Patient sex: M
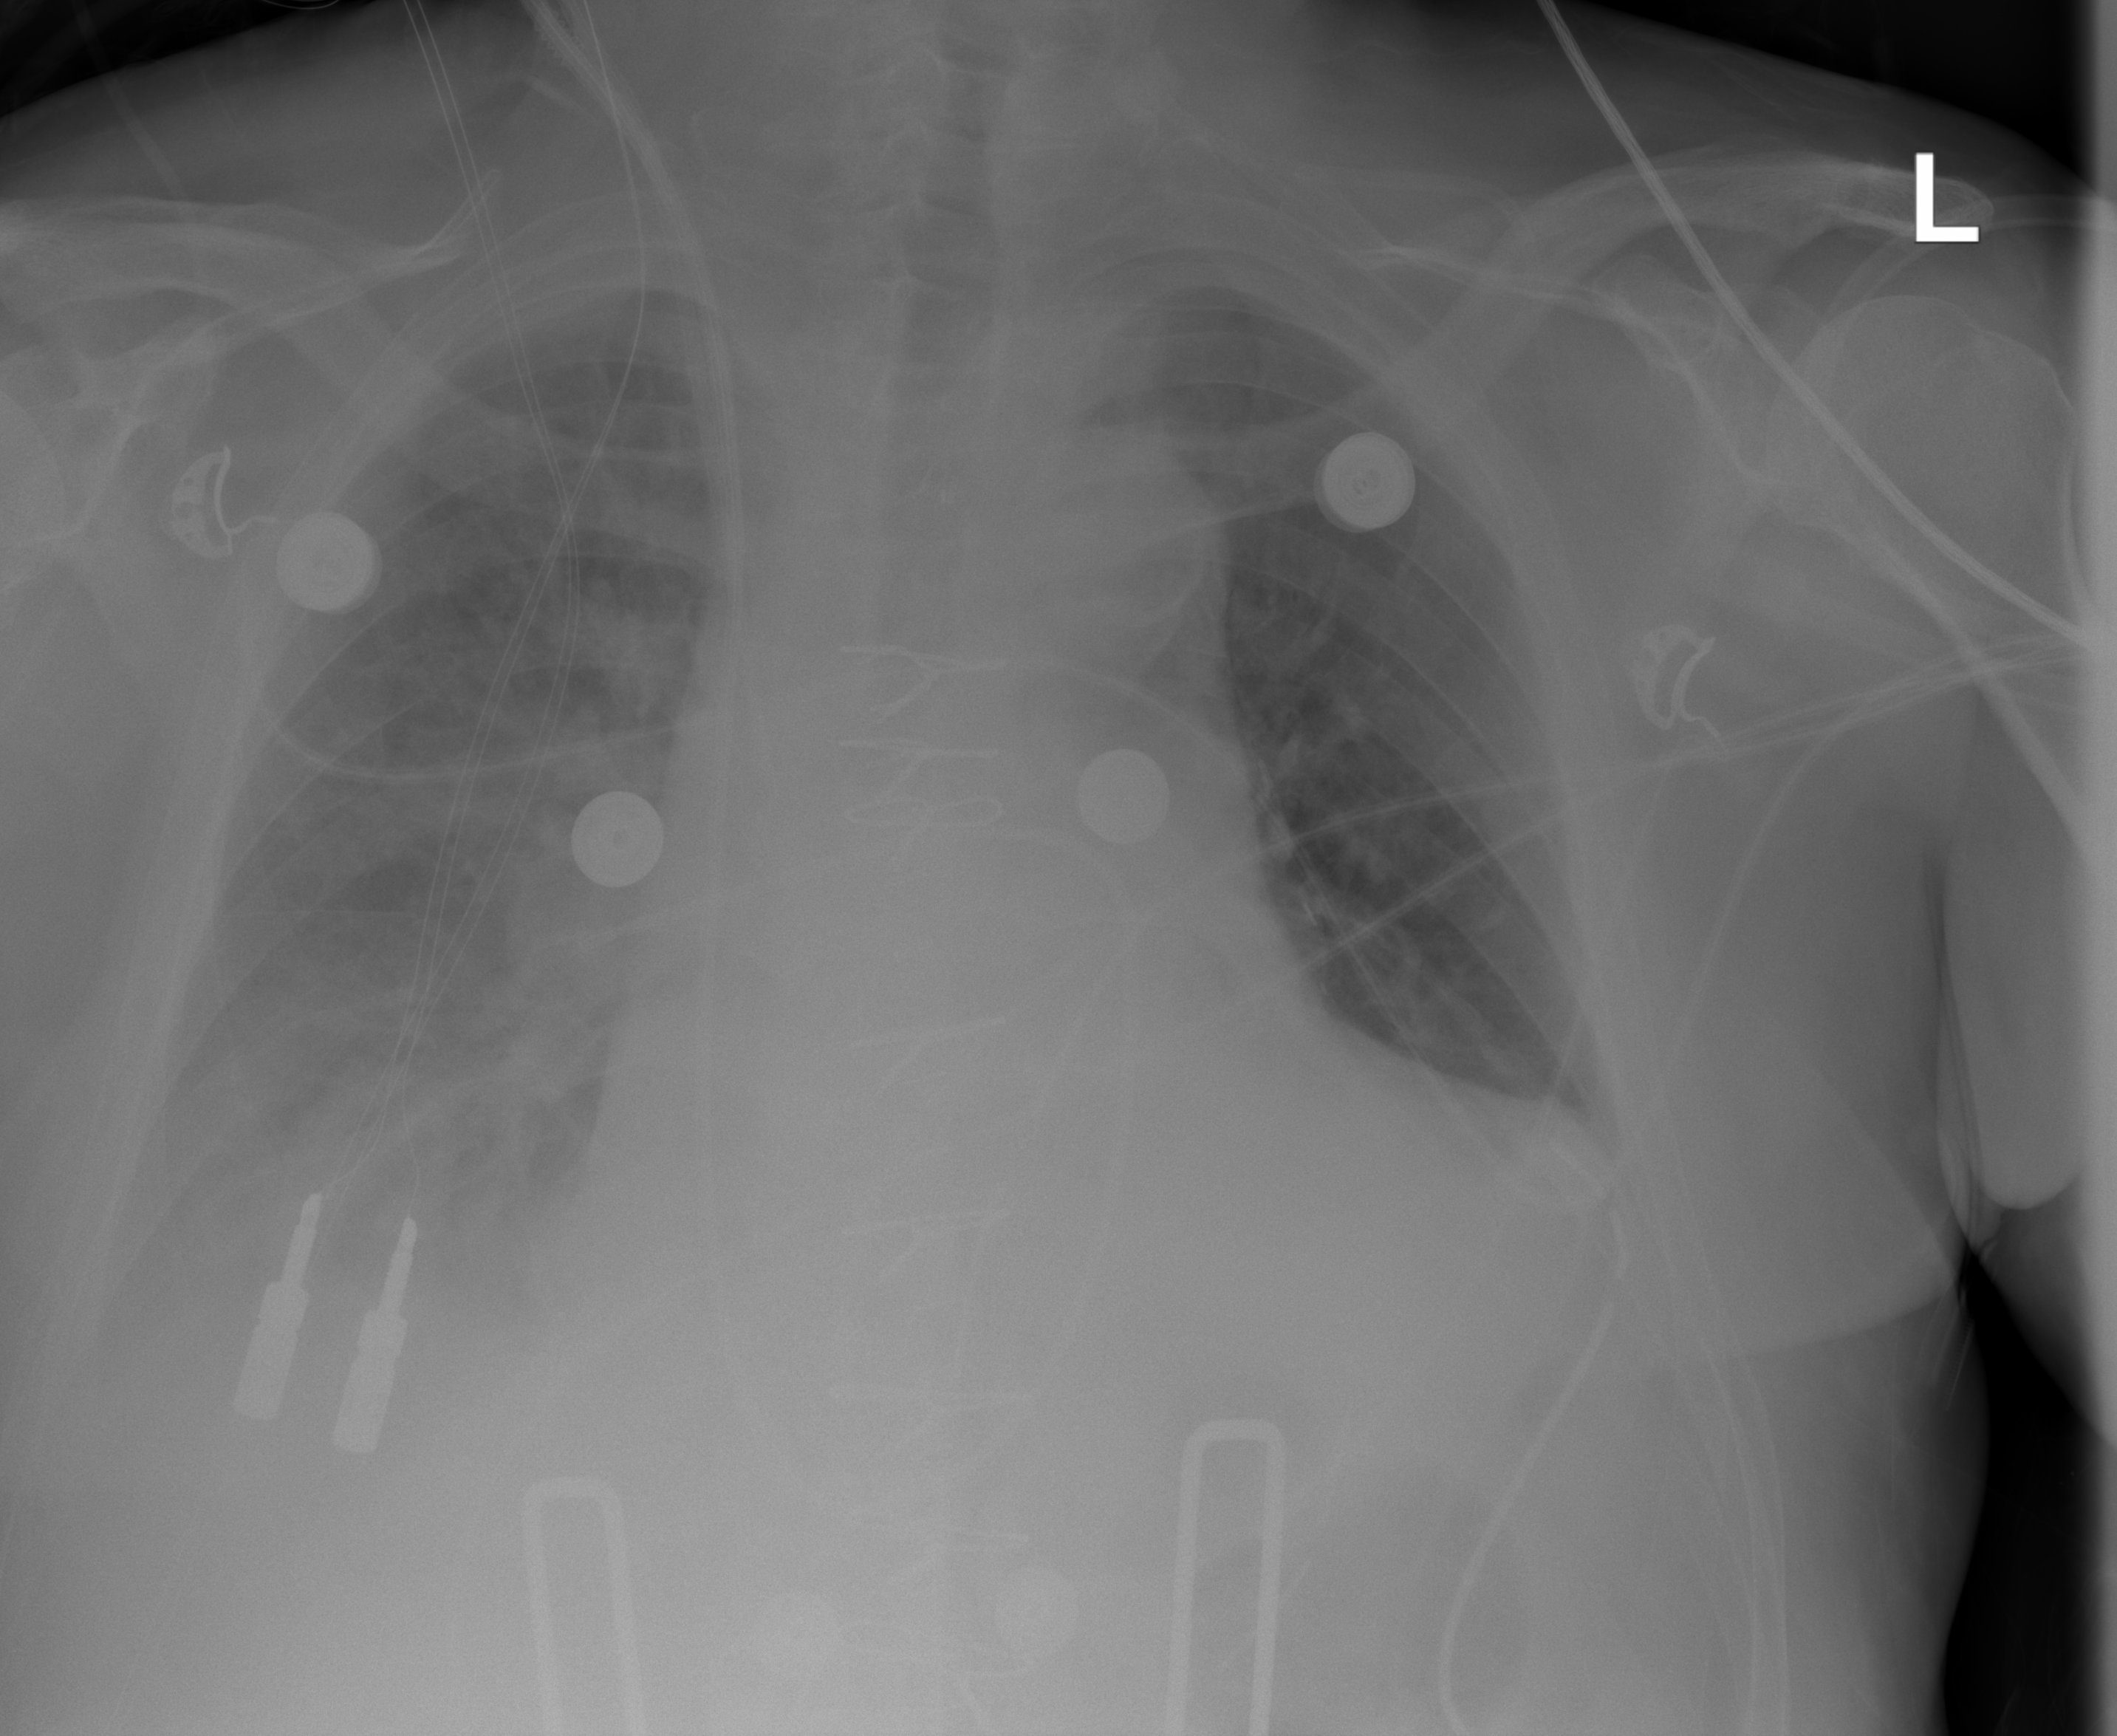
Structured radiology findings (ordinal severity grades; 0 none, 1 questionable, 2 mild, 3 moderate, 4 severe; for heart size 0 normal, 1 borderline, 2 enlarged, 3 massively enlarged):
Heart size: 2
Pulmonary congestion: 2
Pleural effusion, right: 3
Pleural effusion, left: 2
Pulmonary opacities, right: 2
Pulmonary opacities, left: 2
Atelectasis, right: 2
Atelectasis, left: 2